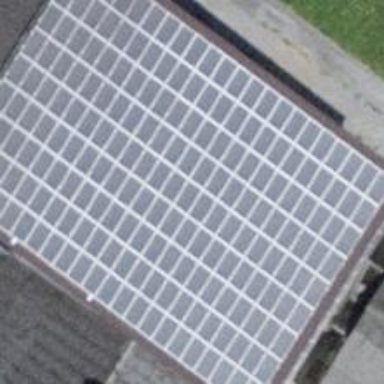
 consisting of solar photovoltaic panels."